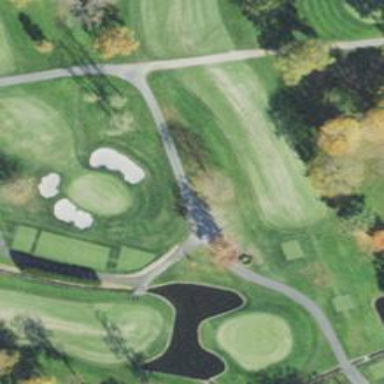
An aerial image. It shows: Service road used as golf cart path.